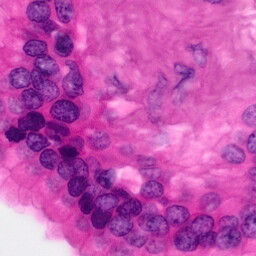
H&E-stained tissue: Pancreatic